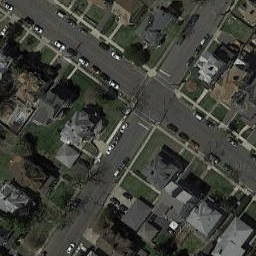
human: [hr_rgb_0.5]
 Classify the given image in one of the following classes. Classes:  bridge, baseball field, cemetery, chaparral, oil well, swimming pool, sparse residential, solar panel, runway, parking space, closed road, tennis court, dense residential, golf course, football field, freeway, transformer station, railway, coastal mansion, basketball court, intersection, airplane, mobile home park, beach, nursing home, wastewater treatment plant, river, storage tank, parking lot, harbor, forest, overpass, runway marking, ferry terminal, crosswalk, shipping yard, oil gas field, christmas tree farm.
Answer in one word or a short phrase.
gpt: intersection